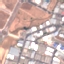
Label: Industrial